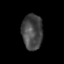
Tissue: skin
Cell type: Epithelial cells
Senescence score: 0.2685
Nuclear area (px): 717
Mean DAPI intensity: 69.522